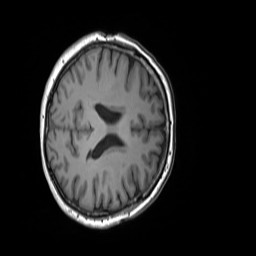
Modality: T1w
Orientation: axial
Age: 65
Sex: female
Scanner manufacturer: siemens
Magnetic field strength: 3 T
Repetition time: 1.55 s
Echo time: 0.00234 s